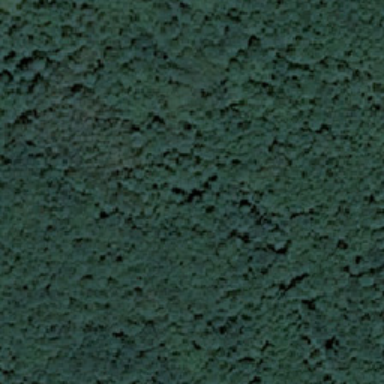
The black green forest seems very close .